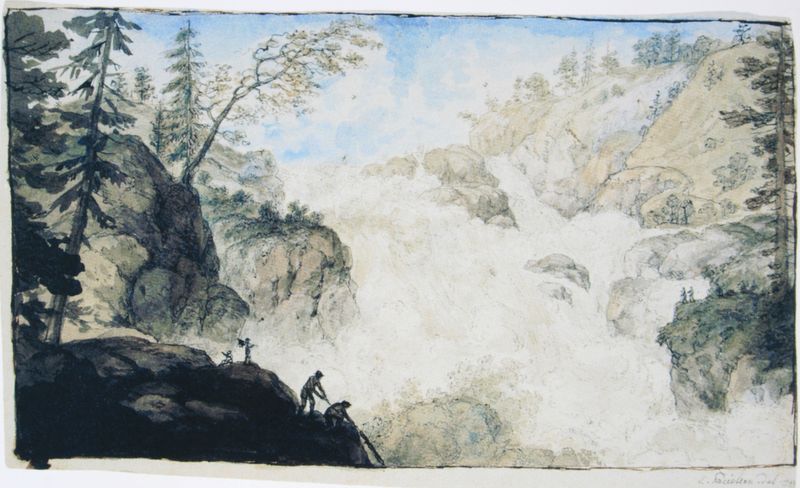
Titel: Hoffossen
Künstler: Erik Pauelsen
Standort: Sorø
Institution: Vestsjællands Kunstmuseum
Schlagwörter: baum, berg, blau, blätter, felsen, flügel, gemälde, himmel, mann, wasser, weiß, wolken, aquarell, bäume, fluss, grün, impressionismus, landschaft, menschen, hell, holz, licht, männer, schwarz, skizze, zeichnung, wolke, stein, steine, natur, vögel, büsche, wald, wasserfall, kinder, deutschland, landschft, gischt, fischer, berge, fels, gebirge, geröll, schlucht, laut, romantik, strom, stromschnellen, sturzbach, tannen, naturgewalt, stämme, tosend, deutsch, klippe, laviert, höhe, alpen, seil, abgrund, schweiz, illustration, nadelbaum, tanne, jäger, kiefer, wanderer, fichten, usa, caspar david friedrich, canyon, wildbach, aquarelle, schwarzwald, wildwasser, bergsteiger, jugendliche, apuarell, naturmacht, kreidefelsen, bergretter, rettungsaktion